Field crop: maize
Growth stage: 1
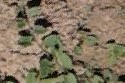
Species: convolvulus